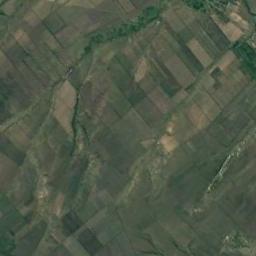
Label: rectangular_farmland